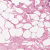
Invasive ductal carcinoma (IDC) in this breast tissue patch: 0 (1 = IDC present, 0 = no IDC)